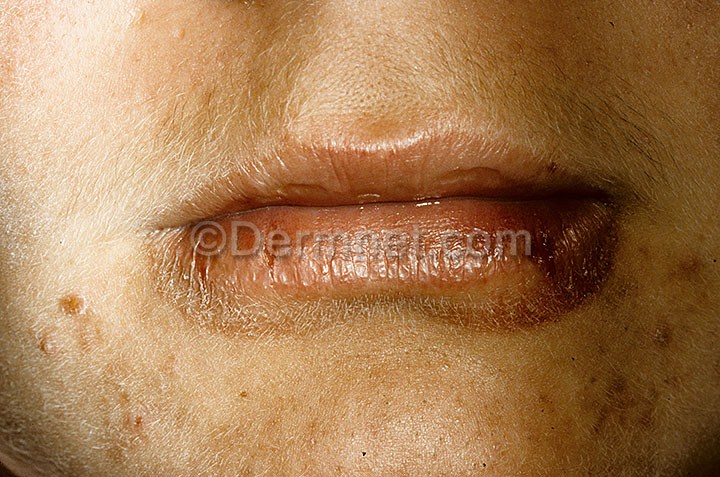
Disease: Poison Ivy Photos and other Contact Dermatitis